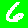
Digit: 6